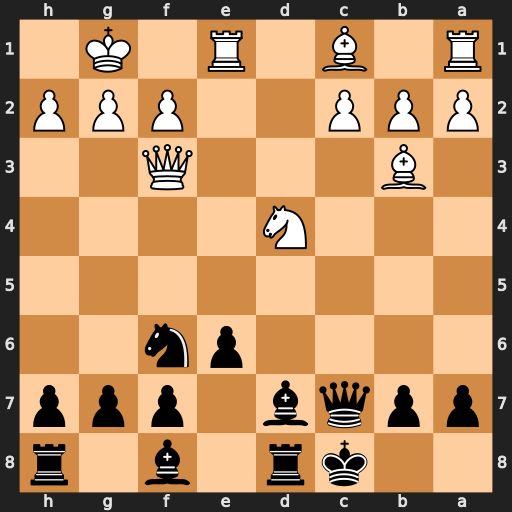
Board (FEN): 2kr1b1r/ppqb1ppp/4pn2/8/3N4/1B3Q2/PPP2PPP/R1B1R1K1
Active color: b
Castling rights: -
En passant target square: -
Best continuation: e5 Ne2 Bg4 Qe3 Bc5